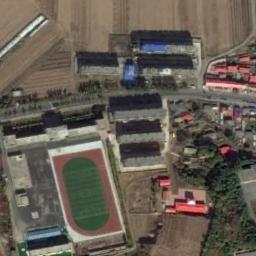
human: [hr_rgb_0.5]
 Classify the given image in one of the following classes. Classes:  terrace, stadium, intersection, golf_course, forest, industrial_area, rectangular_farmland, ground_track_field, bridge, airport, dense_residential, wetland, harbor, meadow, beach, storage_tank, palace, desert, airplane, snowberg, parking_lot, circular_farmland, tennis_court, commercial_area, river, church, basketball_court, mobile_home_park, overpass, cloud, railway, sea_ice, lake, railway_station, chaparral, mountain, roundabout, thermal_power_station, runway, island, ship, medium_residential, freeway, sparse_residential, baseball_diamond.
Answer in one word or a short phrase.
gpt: ground_track_field